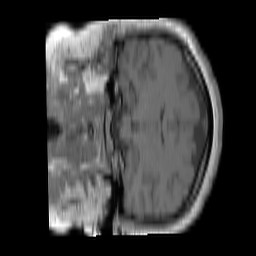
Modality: T1w
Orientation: coronal
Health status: ill
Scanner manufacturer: siemens
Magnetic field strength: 3 T
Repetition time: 0.4 s
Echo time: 0.00246 s